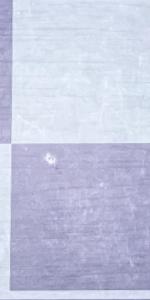
Label: Empty